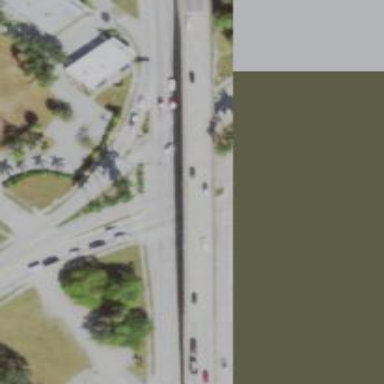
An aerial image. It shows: Asphalt road at the secondary link level.